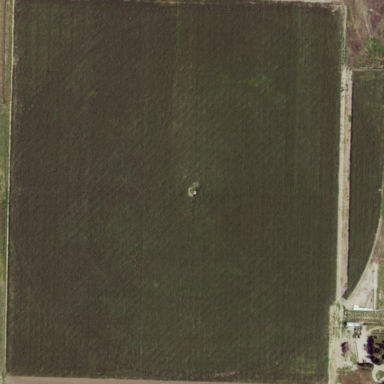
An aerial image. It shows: Farmland with center pivot irrigation system.